Field crop: maize
Growth stage: 1
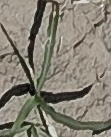
Species: sorghum